Question: floating elements (two header sections, a container, and a footer), and I'm trying to put the footer below the container. Everything inside the container is floated and overflows, so the container itself is of height zero and the footer shows up underneath some of my content, like this (it's the lower red bar):

How can I make the container the same height as the content it contains without making it fixed height or floating the container?
Here's the body of the index.html:
'''
<body>
<div class="headerBar">
</div>
<div class="tabArea">
</div>
<div class="container">
<div id="featureBar">
<div class="feature"></div>
<div class="feature"></div>
<div class="feature last"></div>
</div>
<div class="contentBox" id="medHeight">
ef
</div>
<div class="contentBox" id="largeHeight">
ef
</div>
</div>
<footer>
footer
</footer>
</body>
'''
And here's the stylesheet:
'''
/**
* ========== HEADER ==========
*/
.headerBar {
margin: 30px -10px 0 -10px;
height: 100px;
background: black;
}
.tabArea {
margin: 0 -10px 0 -10px;
height: 100px;
background: red;
}
/**
* ========== HOME PAGE ==========
*/
#featureBar {
margin-top: 50px;
}
.feature {
width: 310px;
height: 265px;
margin-right: 10px;
background: green;
float: left;
}
.contentBox {
margin-top: 60px;
width: 100%;
background: purple;
float: left;
}
#medHeight {height: 270px;}
#largeHeight {height: 540px;}
.last{margin-right: 0;}
/**
* ========== FOOTER ==========
*/
footer {
margin: 60px -10px 0 -10px;
height: 120px;
background: red;
}
'''
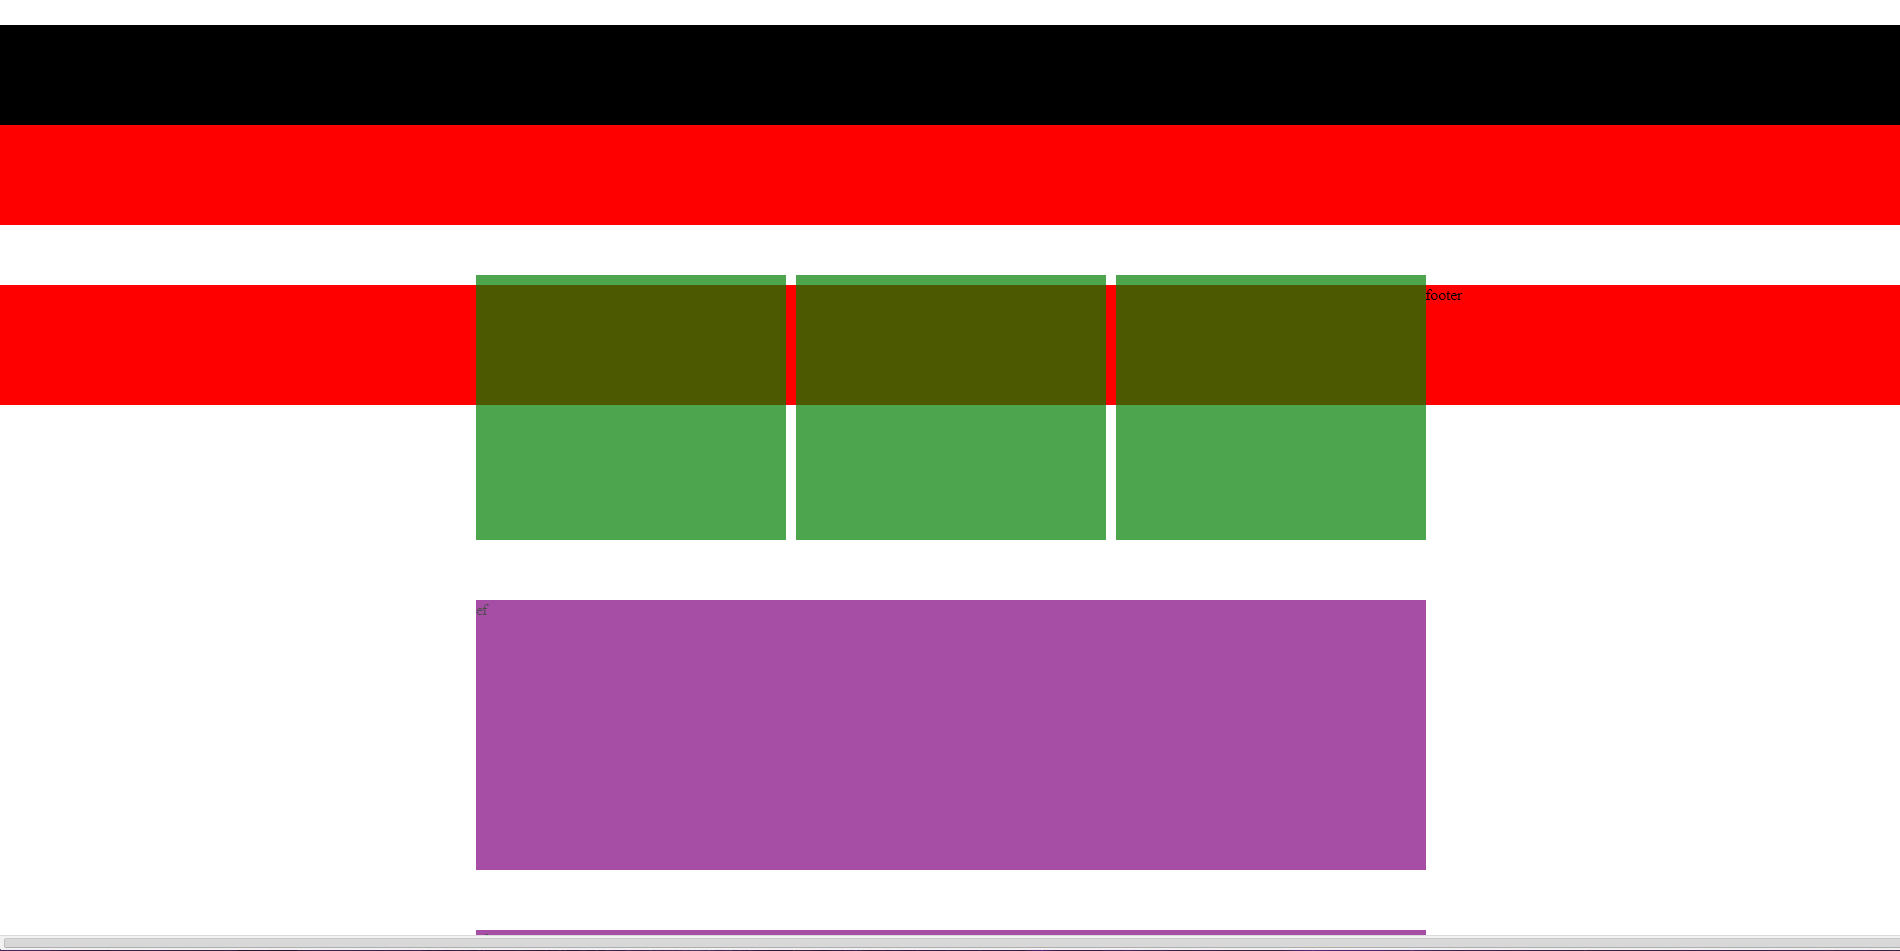
Answer: If i understand correctly all you need to do to fix this is clear the floats before the container ends.
You can simply apply a clearing div before end of container.
'''
<div style="clear:both;"></div>
'''
My peronal preference however is to create a clearing class:
(At the end of you stylesheet to maximize specificity).
'''
.CF:before,.CF:after{content:"";display:table;}
.CF:after{clear:both;}
'''
Then simply apply this class to the containing div of any floated elements.
The result is the containg div will clear floats before it closes.
---
So for you code above.
'''
<body>
<div class="headerBar">
</div>
<div class="tabArea">
</div>
<div class="container CF">Container
<div id="featureBar">
<div class="feature">Feature 1</div>
<div class="feature">Feature 2</div>
<div class="feature last">Feature 3</div>
</div>
<div class="contentBox" id="medHeight">
ef
</div>
<div class="contentBox" id="largeHeight">
ef
</div>
</div>
<footer>
footer
</footer>
</body>
'''
'''
.headerBar {
margin: 30px -10px 0 -10px;
height: 100px;
background: black;
}
.tabArea {
margin: 0 -10px 0 -10px;
height: 100px;
background: red;
}
#featureBar {
margin-top: 50px;
}
.feature {
width: 310px;
height: 265px;
margin-right: 10px;
background: green;
float: left;
}
.contentBox {
margin-top: 60px;
width: 100%;
background: purple;
float: left;
}
#medHeight {height: 270px;}
#largeHeight {height: 540px;}
.last{margin-right: 0;}
footer {
margin: 60px -10px 0 -10px;
height: 120px;
background: red;
}
.CF:before,.CF:after{content:"";display:table;}
.CF:after{clear:both;}
'''
DEMO HERE
<URL>